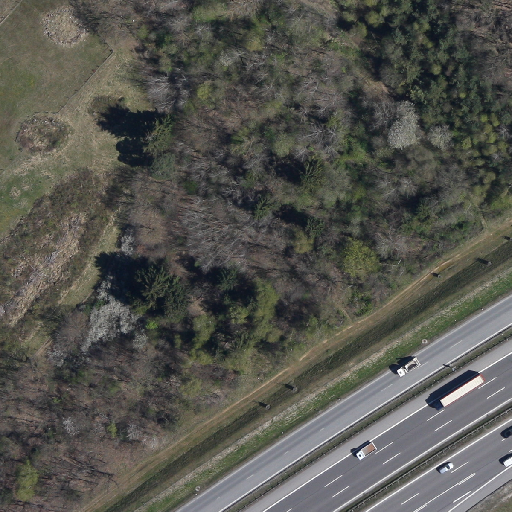
Referring expression: heavy-duty vehicle driving on the road